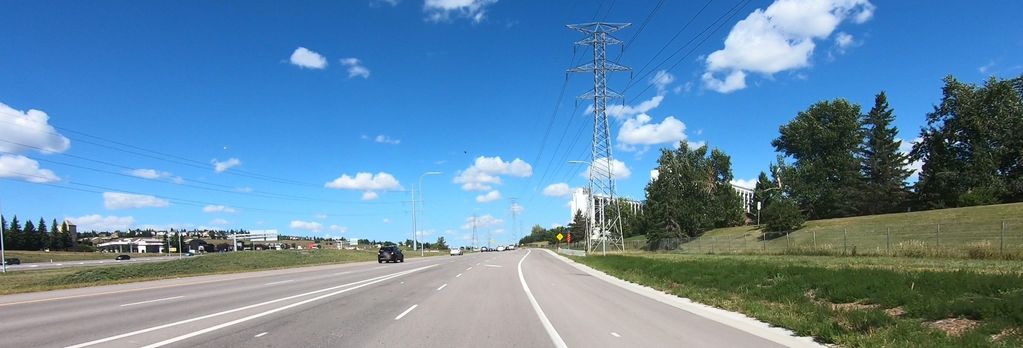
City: calgary